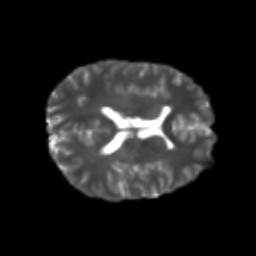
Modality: T2w
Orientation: axial
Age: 24
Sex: female
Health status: healthy
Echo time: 0.074 s